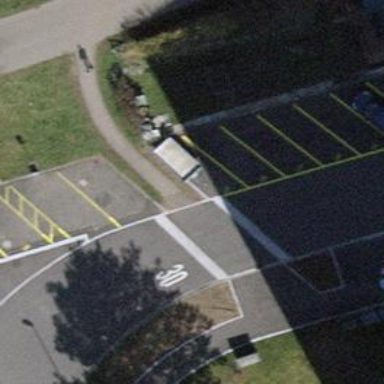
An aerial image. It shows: Marked footway crossing with traffic calming table.